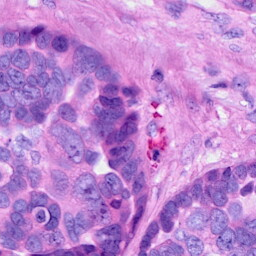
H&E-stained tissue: Ovarian